You are looking at the envelope spectrum of a bearing's vibration signal. The marked vertical lines are the theoretical fault frequencies for the outer race, inner race, rolling elements, and cage. Diagnose the bearing from this image, choosing from: normal, inner_race, outer_race, ball.
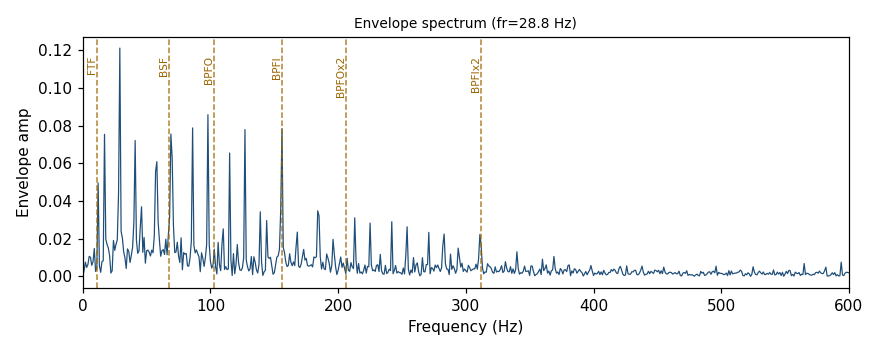
Answer: inner_race